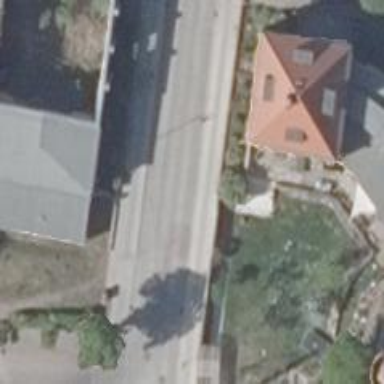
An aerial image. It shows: Residential road with sidewalks on both sides.